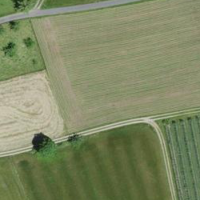
EUNIS habitat code: 52
Species observed at this site:
Cyperus esculentus